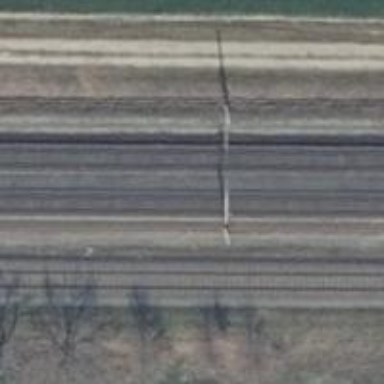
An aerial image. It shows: Milestone along the railway track with catenary mast.